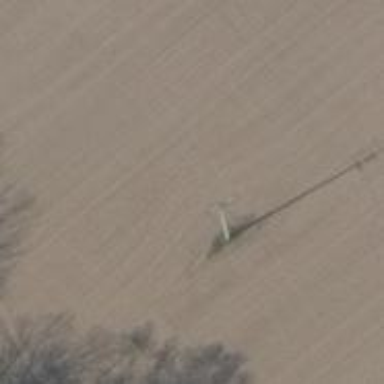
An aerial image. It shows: Power pole.